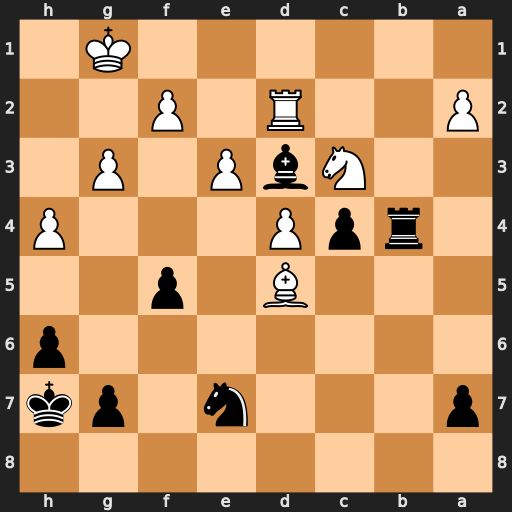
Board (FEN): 8/p3n1pk/7p/3B1p2/1rpP3P/2NbP1P1/P2R1P2/6K1
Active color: b
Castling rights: -
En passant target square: -
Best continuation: Nxd5 Nxd5 Rb1+ Kg2 Be4+ f3 Bxd5